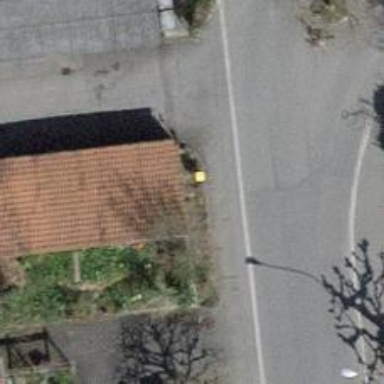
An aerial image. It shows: Post box.